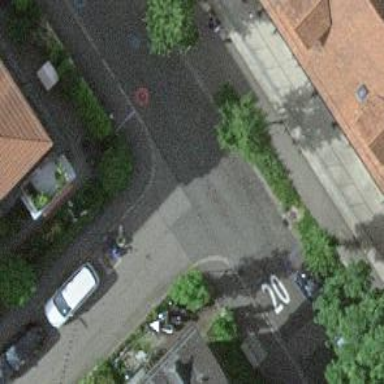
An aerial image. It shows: Asphalt road designated as living street.